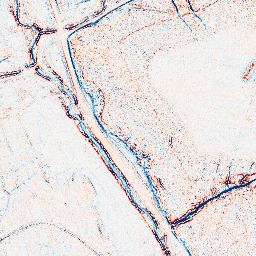
Category: edge_preserving
Decomposition family: anisotropic_diffusion
Decomposition parameters: iterations: 10
kappa: 10
gamma: 0.05
Upsampling method: regularized
Upsampling parameters: scale: 2
lambda_reg: 0.01
Upsampling scale: 2